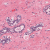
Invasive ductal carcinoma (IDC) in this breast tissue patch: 0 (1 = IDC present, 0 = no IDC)